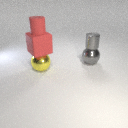
large yellow metal sphere below large red rubber cube